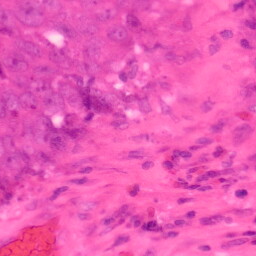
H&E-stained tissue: Colon